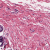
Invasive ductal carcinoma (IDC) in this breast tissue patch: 0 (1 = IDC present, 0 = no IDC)